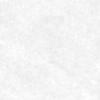
Label: no_change